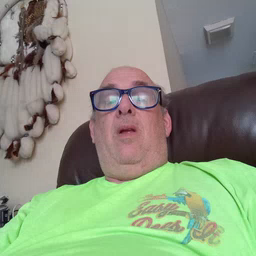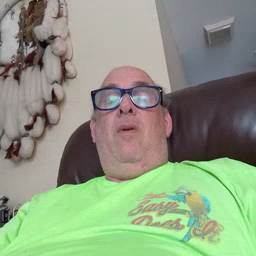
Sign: clean